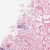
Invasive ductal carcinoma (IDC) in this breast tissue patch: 0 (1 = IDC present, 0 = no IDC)